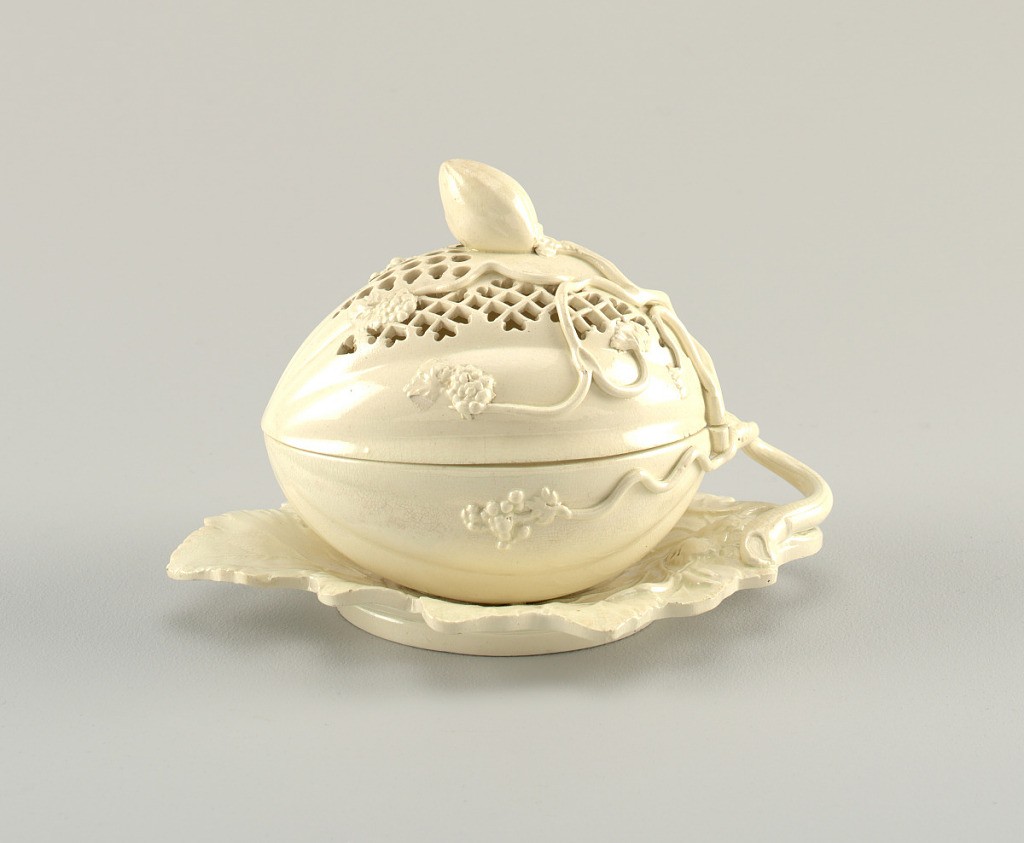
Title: Bowl and cover
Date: late 18th century
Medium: Lead-glazed earthenware ("cream ware")
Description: Melon-shaped bowls with molded leaf-shaped saucers. Stem handles. Covers have pierced lattice figures and applied decoration in form of wavy lines terminating in fruit and leaves.